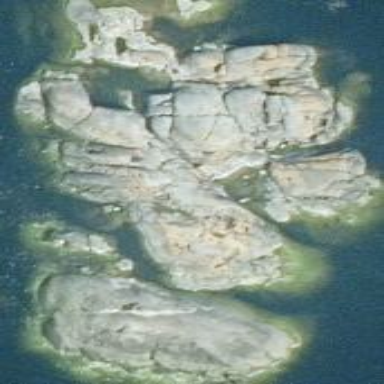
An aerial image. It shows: Islet along the coastline.